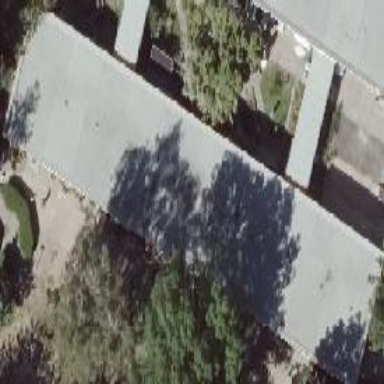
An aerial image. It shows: Flat-roofed kindergarten building.